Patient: sex F, age 35
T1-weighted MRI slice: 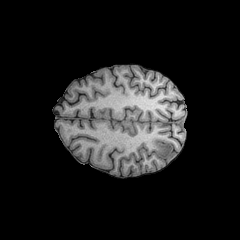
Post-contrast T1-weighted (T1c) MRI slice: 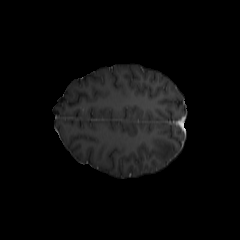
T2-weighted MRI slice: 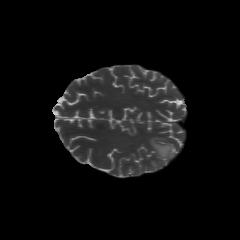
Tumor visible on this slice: yes
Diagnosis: Astrocytoma, IDH-mutant
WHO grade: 2